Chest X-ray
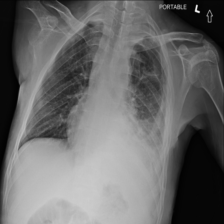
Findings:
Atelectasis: negative
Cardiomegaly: negative
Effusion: negative
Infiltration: negative
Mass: positive
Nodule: negative
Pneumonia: negative
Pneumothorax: positive
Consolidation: positive
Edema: negative
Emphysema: negative
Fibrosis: negative
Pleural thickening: positive
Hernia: negative